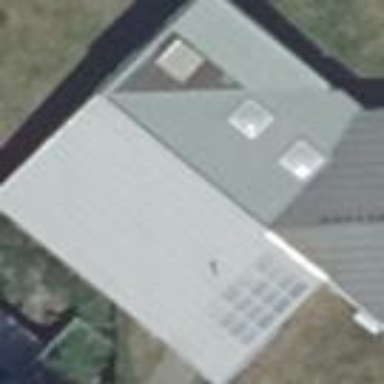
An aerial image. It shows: Community centre.